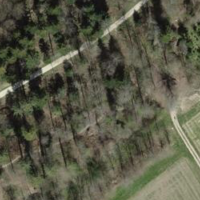
EUNIS habitat code: 44
Species observed at this site:
Chelidonium majus
Trifolium pratense